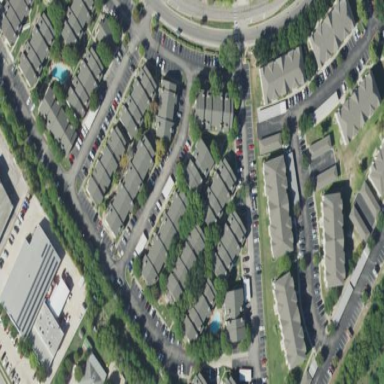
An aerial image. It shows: Residential area with apartments.